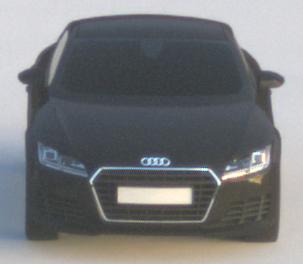
Make: Audi
Model: TT Coupé 1.8 TFSI
Detailed model: TT (8S) Coupé
Model produced from: 2015/08
Model produced until: 2018/06
Doors: 3
Color: black
Road condition: dry road
Daytime: dawn
Contrast: medium contrast